This time-frequency spectrogram was computed from a bearing vibration snapshot; brighter regions carry more energy. What is the most likely bearing condition (normal, inner_race, outer_race, ball)?
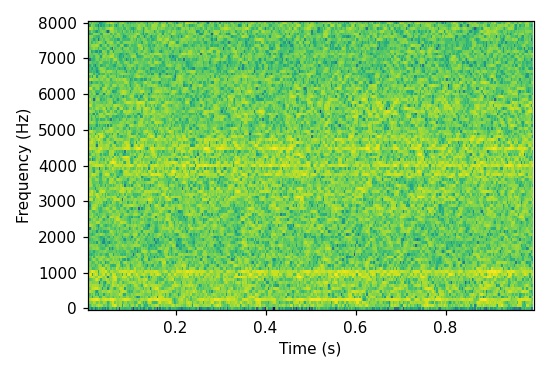
Answer: outer_race